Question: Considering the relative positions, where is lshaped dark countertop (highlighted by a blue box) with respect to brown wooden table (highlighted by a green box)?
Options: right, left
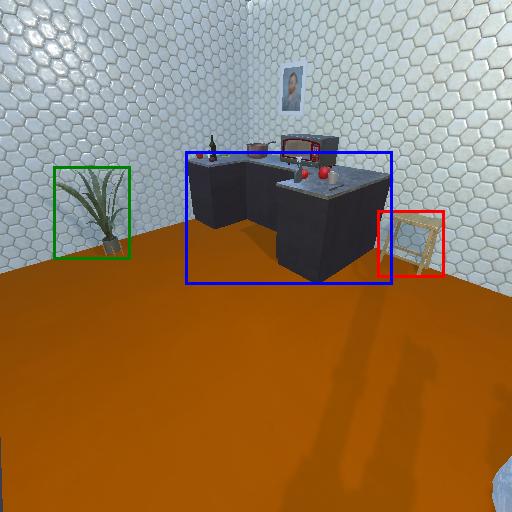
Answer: right